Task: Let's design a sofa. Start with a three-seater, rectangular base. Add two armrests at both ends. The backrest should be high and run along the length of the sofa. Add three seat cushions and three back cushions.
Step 182:
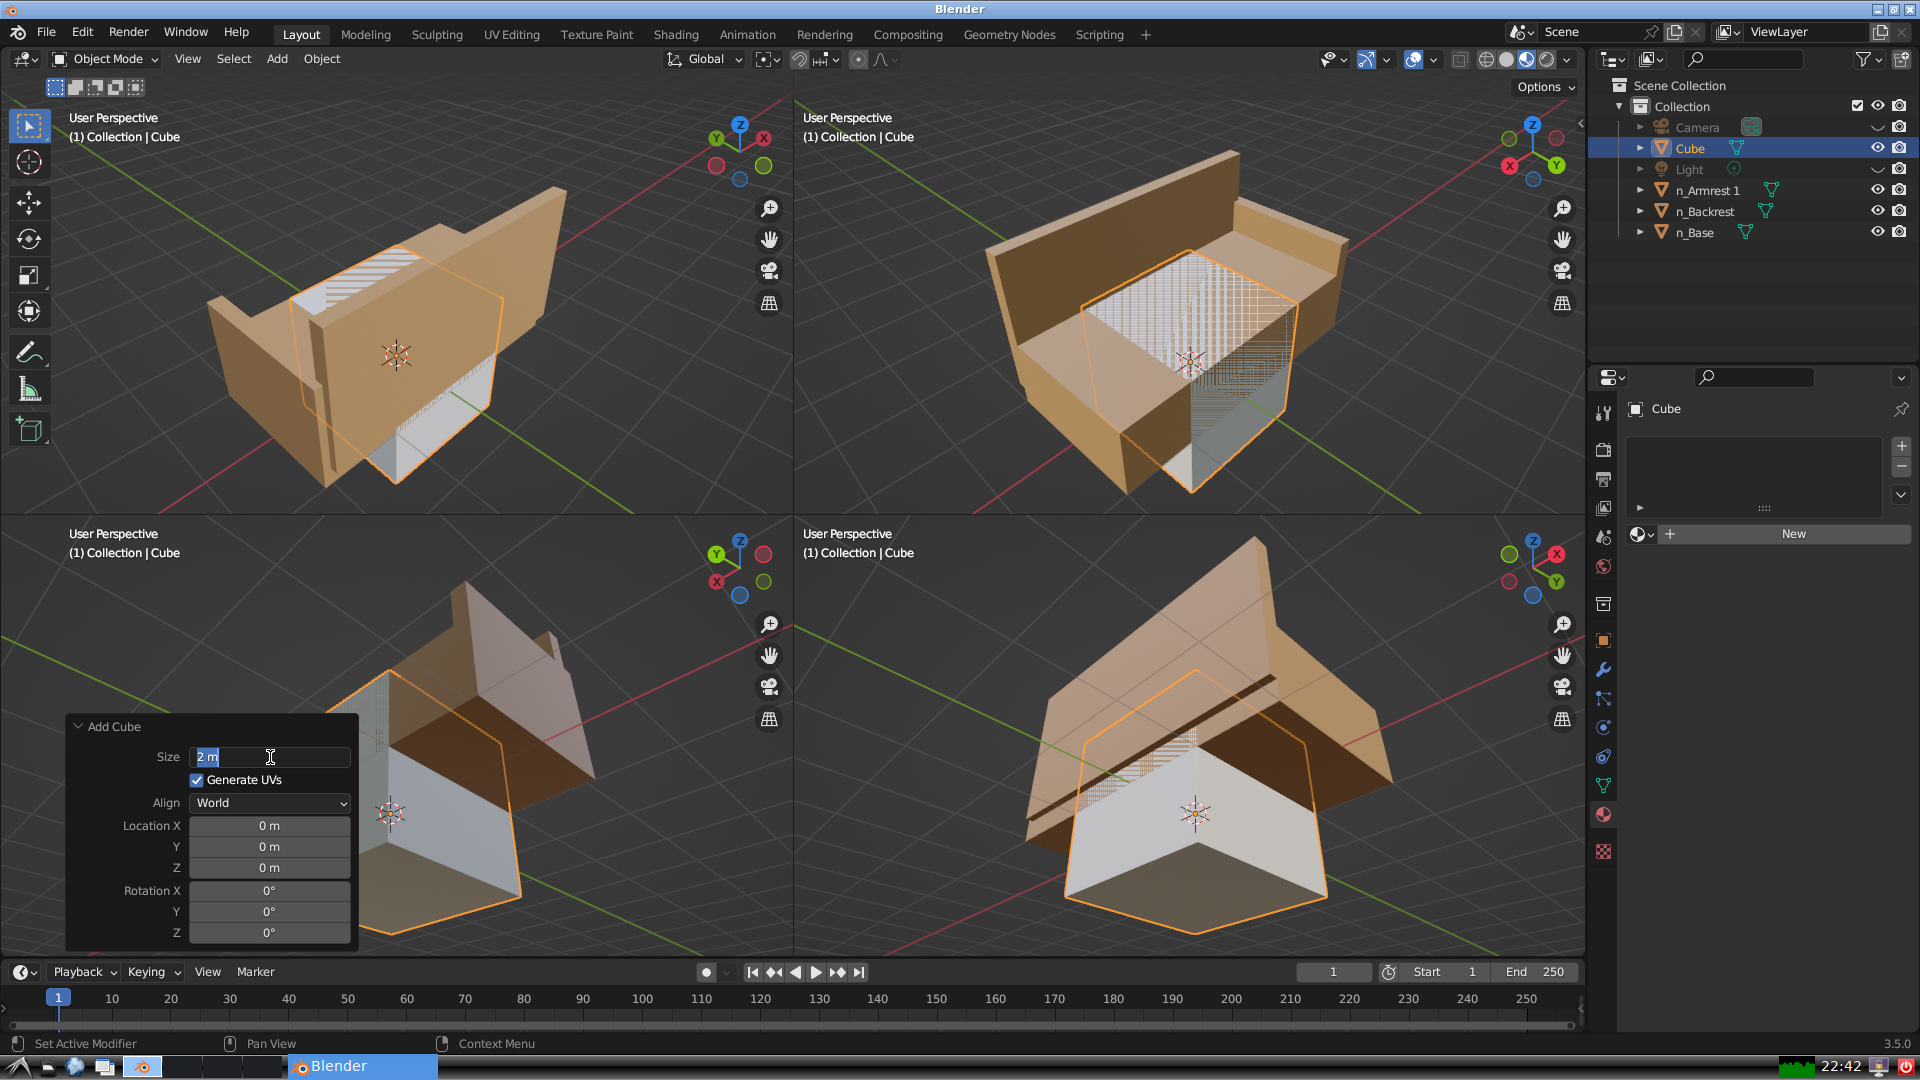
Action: input_text: 2